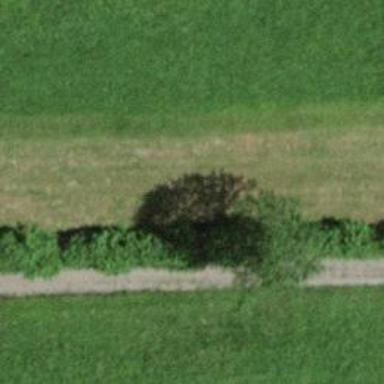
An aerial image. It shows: Shrub in its natural environment.